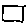
Label: square